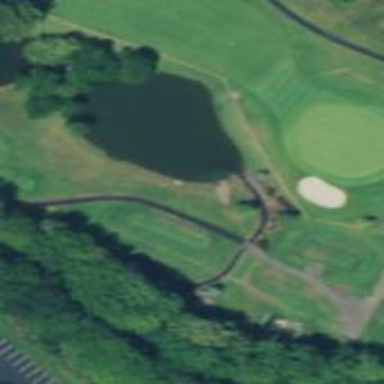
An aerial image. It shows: Path on bridge designed for golf carts.